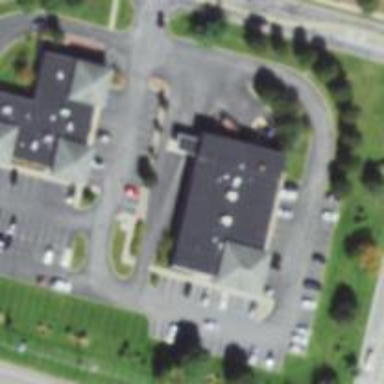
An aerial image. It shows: Pharmacy providing healthcare services.